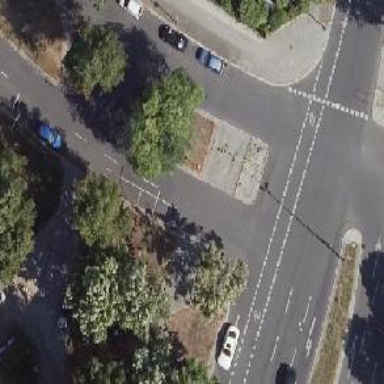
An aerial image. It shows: Unmarked crossing on the road.